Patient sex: F
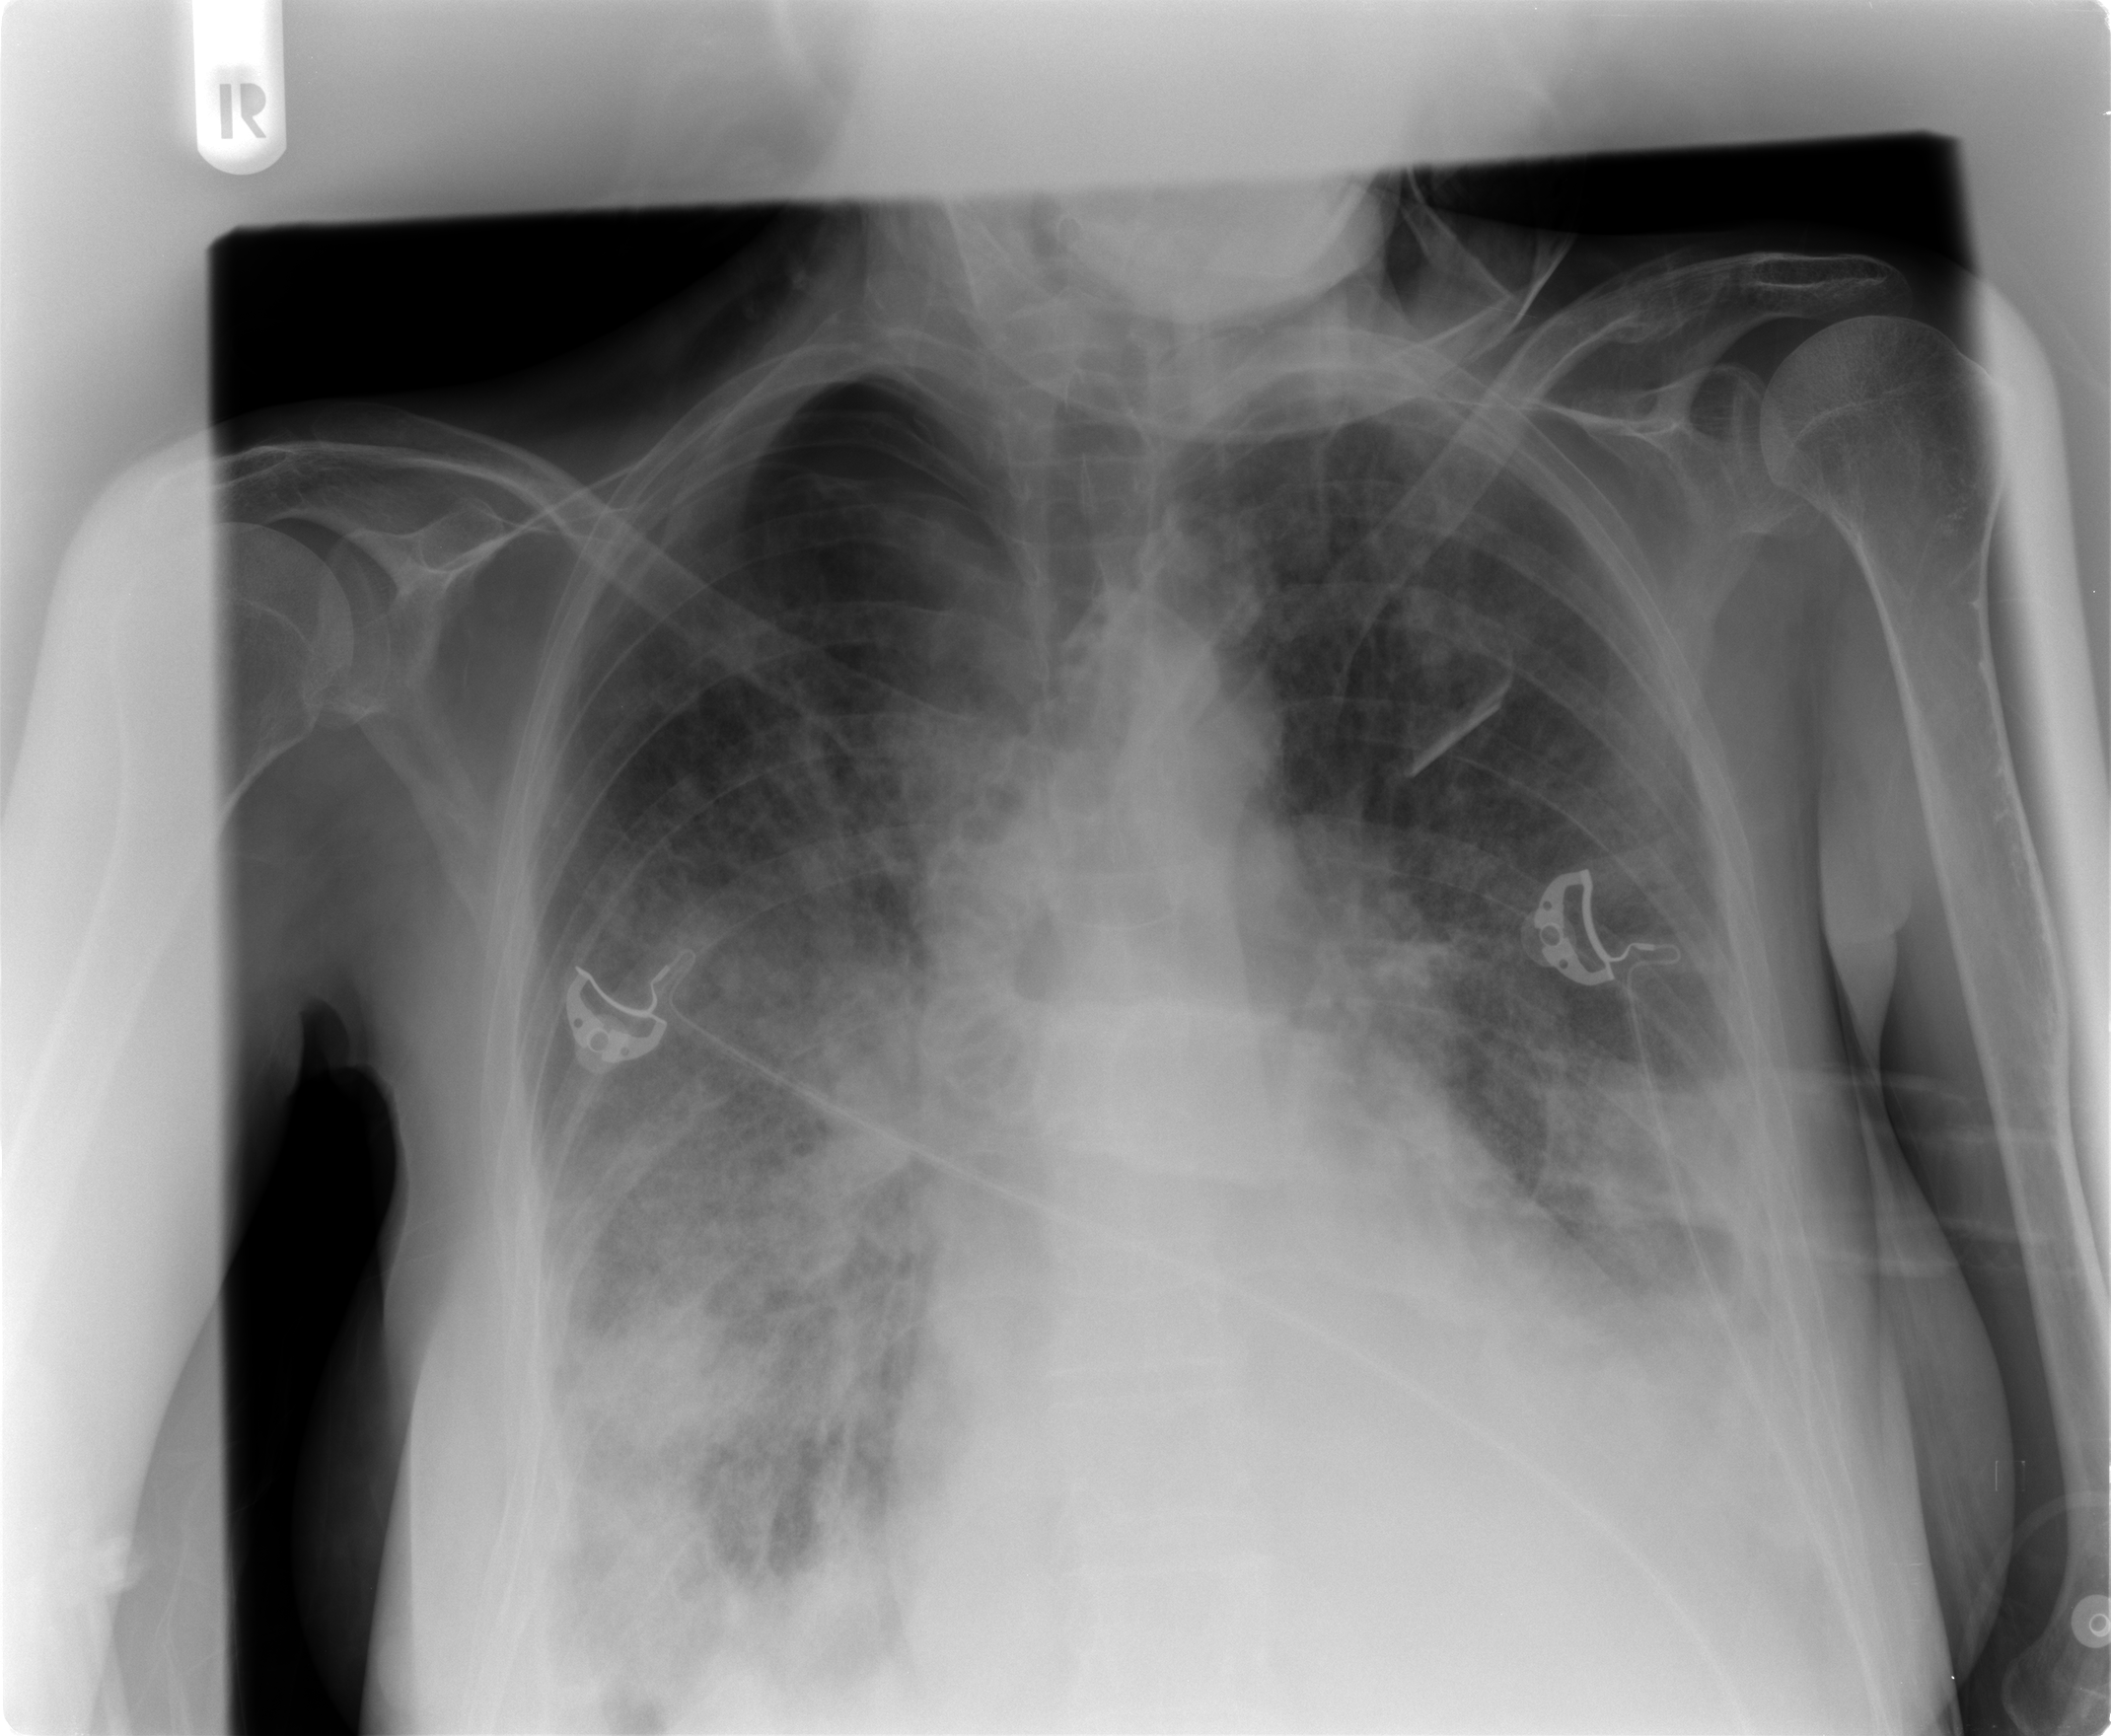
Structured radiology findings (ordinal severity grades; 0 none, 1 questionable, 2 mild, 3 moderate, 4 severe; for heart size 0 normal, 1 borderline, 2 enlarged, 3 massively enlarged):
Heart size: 2
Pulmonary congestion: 3
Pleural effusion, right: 2
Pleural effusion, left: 3
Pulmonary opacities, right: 4
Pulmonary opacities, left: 3
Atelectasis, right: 3
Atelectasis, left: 3